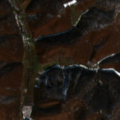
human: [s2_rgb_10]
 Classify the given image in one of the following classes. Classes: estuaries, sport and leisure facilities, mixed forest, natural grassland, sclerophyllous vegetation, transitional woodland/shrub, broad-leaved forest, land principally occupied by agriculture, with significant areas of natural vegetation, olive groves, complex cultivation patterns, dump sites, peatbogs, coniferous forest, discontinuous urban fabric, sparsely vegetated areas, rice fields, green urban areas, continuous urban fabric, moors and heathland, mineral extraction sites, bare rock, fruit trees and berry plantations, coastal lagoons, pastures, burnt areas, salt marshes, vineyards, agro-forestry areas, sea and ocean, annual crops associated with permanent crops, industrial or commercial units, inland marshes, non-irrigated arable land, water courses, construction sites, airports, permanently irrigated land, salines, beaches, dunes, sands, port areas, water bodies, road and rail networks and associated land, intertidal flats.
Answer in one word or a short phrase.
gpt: land principally occupied by agriculture, with significant areas of natural vegetation, broad-leaved forest